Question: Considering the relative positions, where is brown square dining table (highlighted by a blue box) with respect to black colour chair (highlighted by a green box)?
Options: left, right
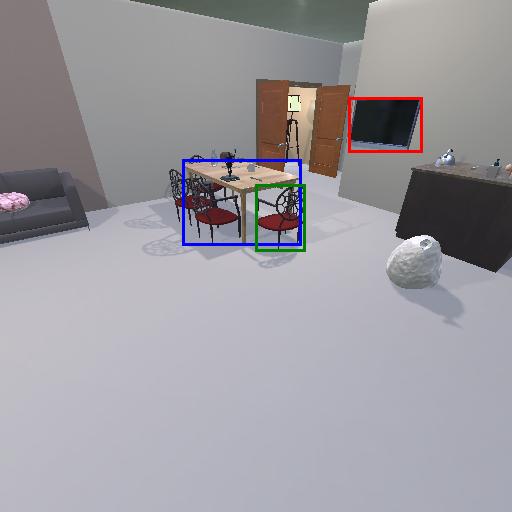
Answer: left